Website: lowes
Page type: delivery-shipping
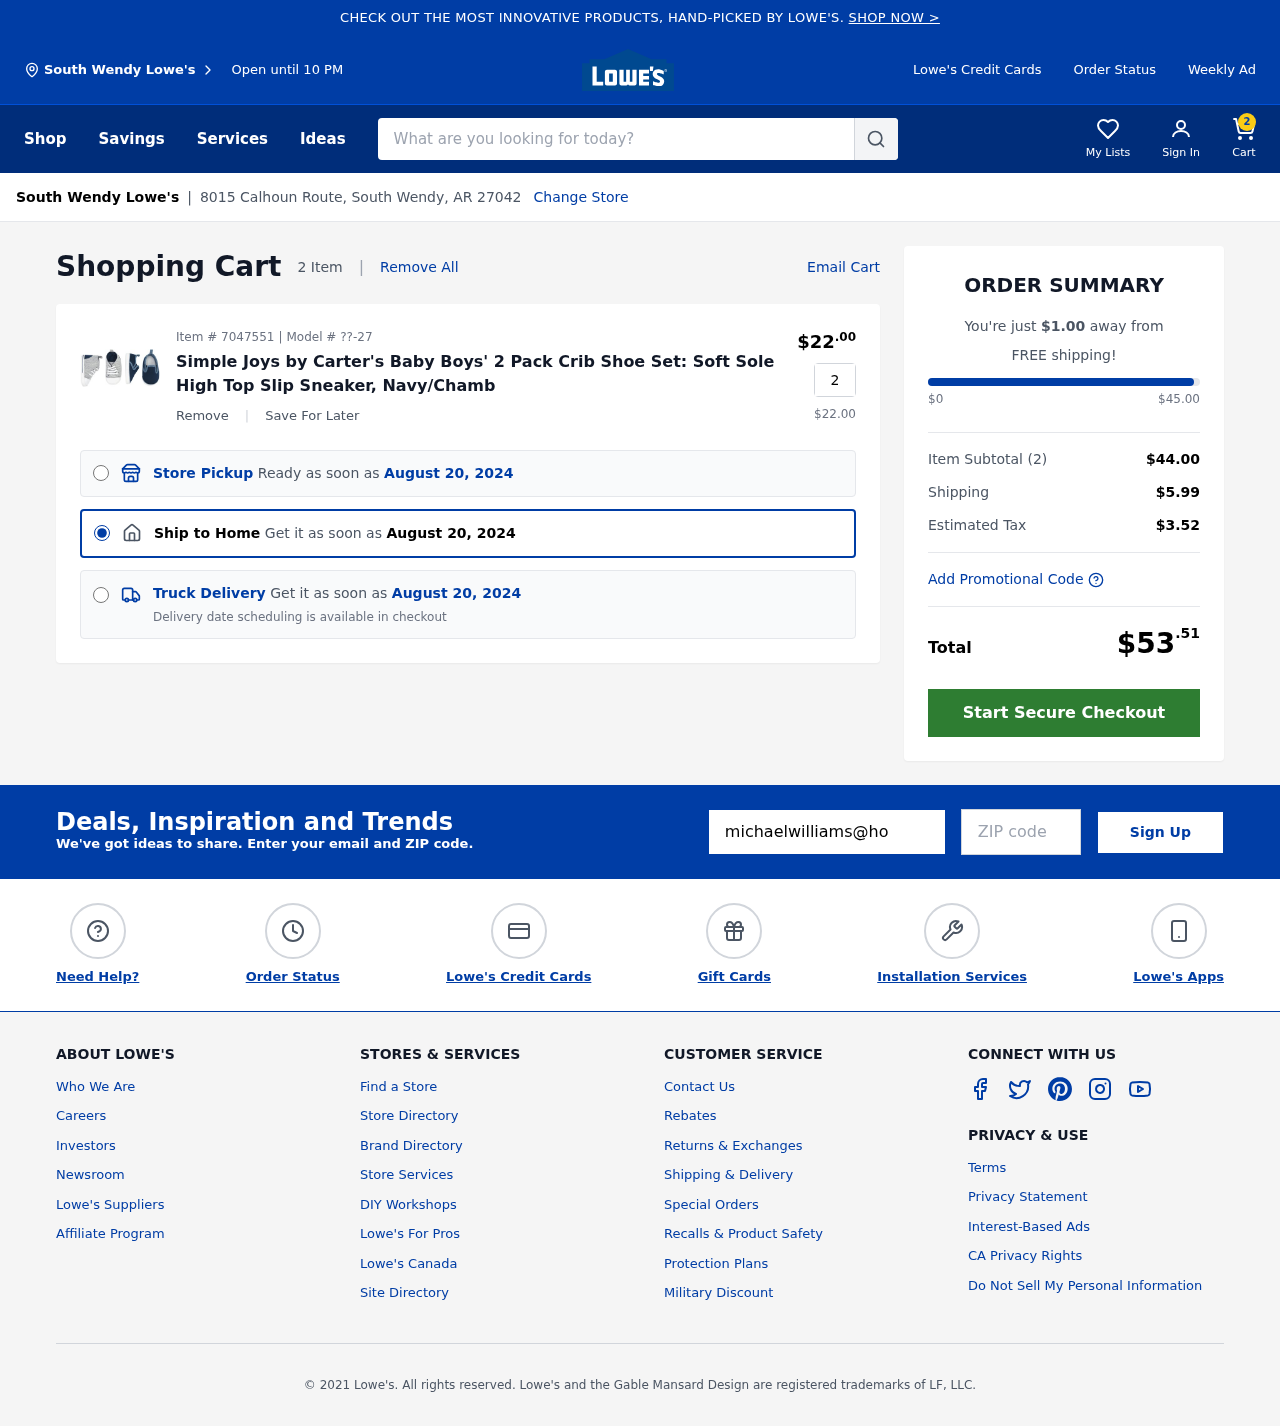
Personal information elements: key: PII_CITY
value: South Wendy
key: PII_EMAIL
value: michaelwilliams@hotmail.com
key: PII_POSTCODE
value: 27042
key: PII_STREET
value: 8015 Calhoun Route
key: PII_CITY2
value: South Wendy
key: PII_CITY_STATE_ZIP
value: South Wendy, AR 27042
Product elements: key: PRODUCT1_NAME
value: Simple Joys by Carter's Baby Boys' 2 Pack Crib Shoe Set: Soft Sole High Top Slip Sneaker, Navy/Chamb
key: PRODUCT1_PRICE
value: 22
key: PRODUCT1_QUANTITY
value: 2
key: PRODUCT1_MODEL
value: ??-27
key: PRODUCT1_PRICE2
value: $22.00
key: PRODUCT1_ITEM_NUMBER
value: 7047551
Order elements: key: ORDER_NUM_ITEMS
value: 2
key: ORDER_DELIVERY_DATE
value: August 20, 2024
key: ORDER_DELIVERY_DATE2
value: August 20, 2024
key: ORDER_DELIVERY_DATE3
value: August 20, 2024
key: AMOUNT_TO_FREE_SHIPPING
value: $1.00
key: ORDER_SUBTOTAL
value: $44.00
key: ORDER_SHIPPING_COST
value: $5.99
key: ORDER_TAX
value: $3.52
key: ORDER_TOTAL
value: $53.51
Search elements: key: HEADER_SEARCH
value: What are you looking for today?